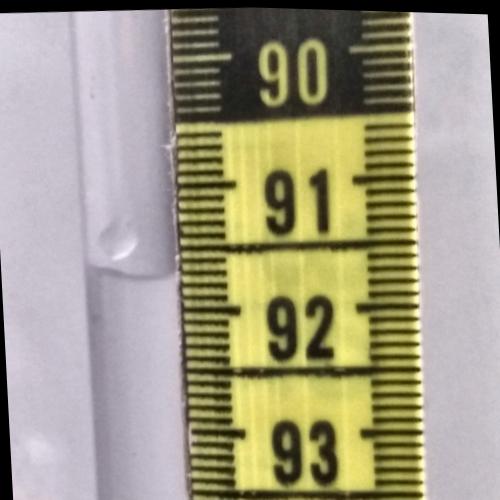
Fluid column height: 91.7 cm